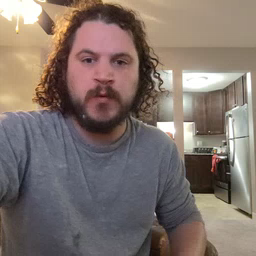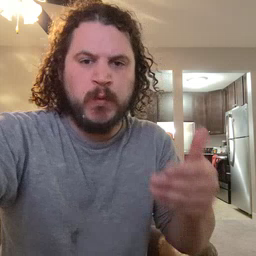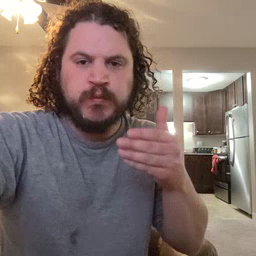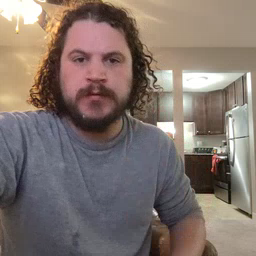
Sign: close